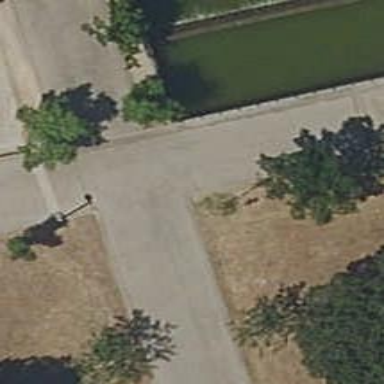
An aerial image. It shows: Paved footway.